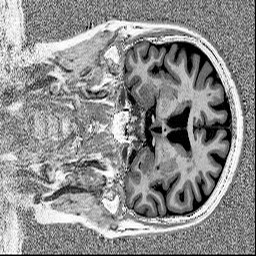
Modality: MP2RAGE
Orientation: coronal
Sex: female